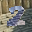
Label: 2